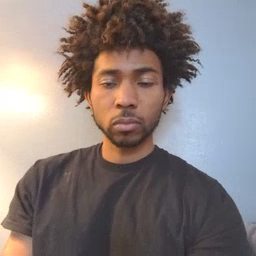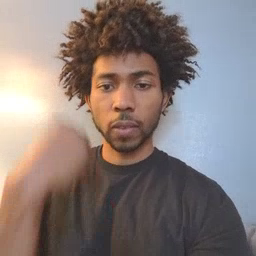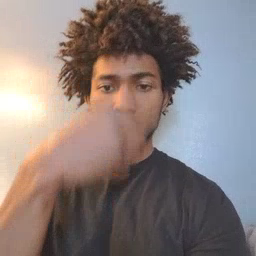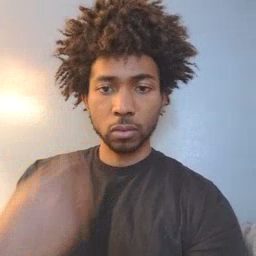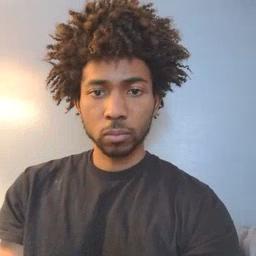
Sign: face